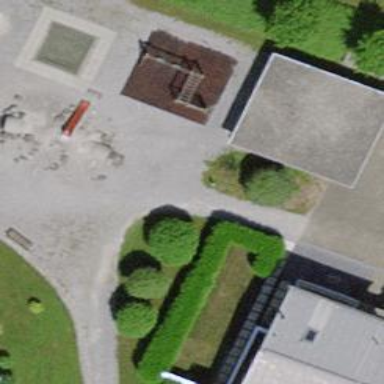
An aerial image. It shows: Path made of paving stones.